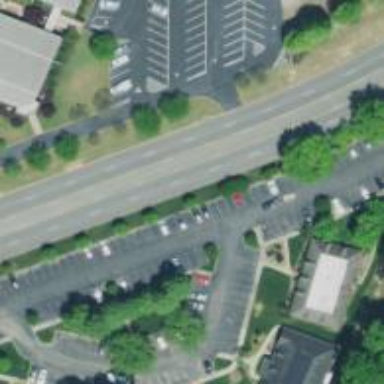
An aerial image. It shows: Parking area.